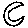
Label: moon